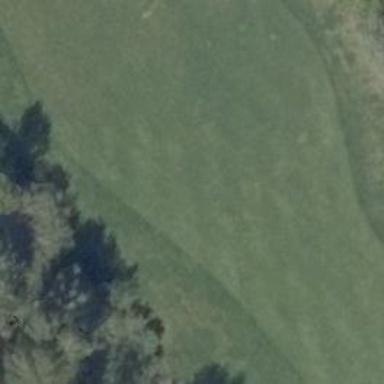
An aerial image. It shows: Golf hole.